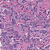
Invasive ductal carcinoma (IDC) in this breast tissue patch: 1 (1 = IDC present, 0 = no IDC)